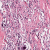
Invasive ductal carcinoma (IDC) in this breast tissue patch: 0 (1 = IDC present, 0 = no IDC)